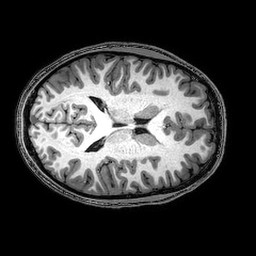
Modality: T1w
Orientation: axial
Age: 19
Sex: male
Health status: healthy
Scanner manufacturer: philips
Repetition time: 0.008134 s
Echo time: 0.00374 s